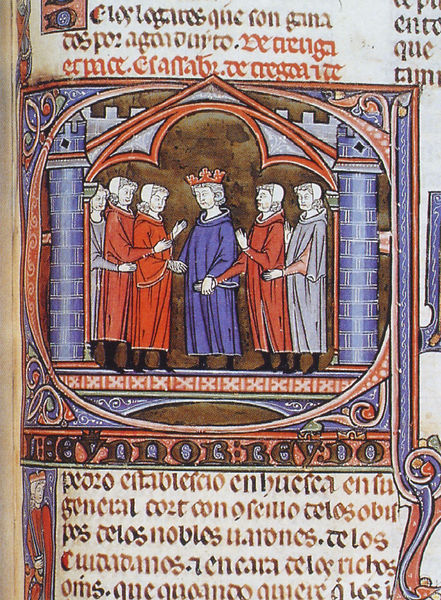
Titel: Vidal Mayor
Institution: Los Angeles, The J. Paul Getty Museum)
Schlagwörter: blau, damen, männer, säule, säulen, rot, haube, ornament, architektur, bibel, rahmen, fünf, gewand, mantel, gewänder, personen, krone, turm, schrift, bogen, giebel, ziegel, figuren, church, crown, kaiser, king, könig, dekoration, meeting, ornamente, verzierung, tor, buch, illustration, initiale, kapitell, mittelalter, mönch, schriftrolle, edelmann, handschrift, zinne, maßwerk, latein, blau rot, buchmalerei, codex, säuen, alte schrift, unziale, nbuch, karolinigsch, sacraed